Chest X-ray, AP view. Patient: 35 years old, sex F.
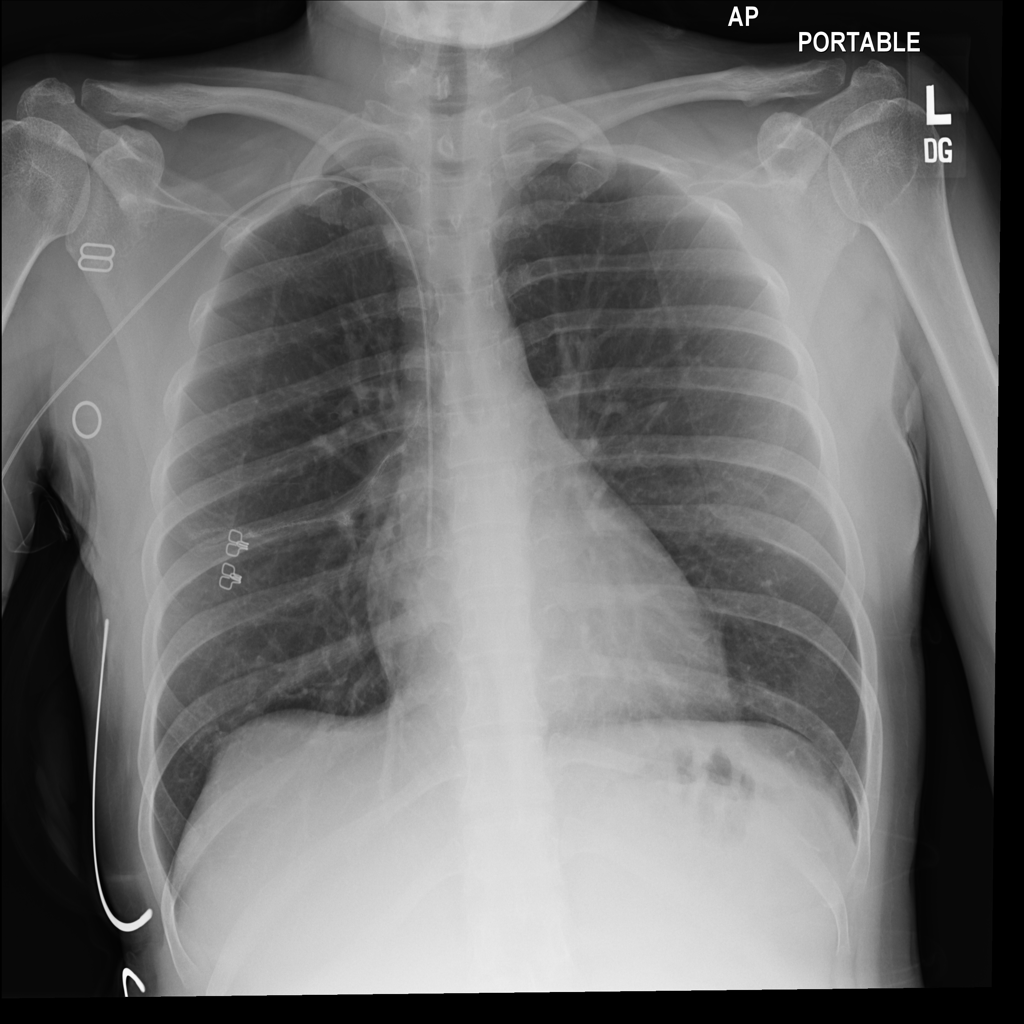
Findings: No Finding